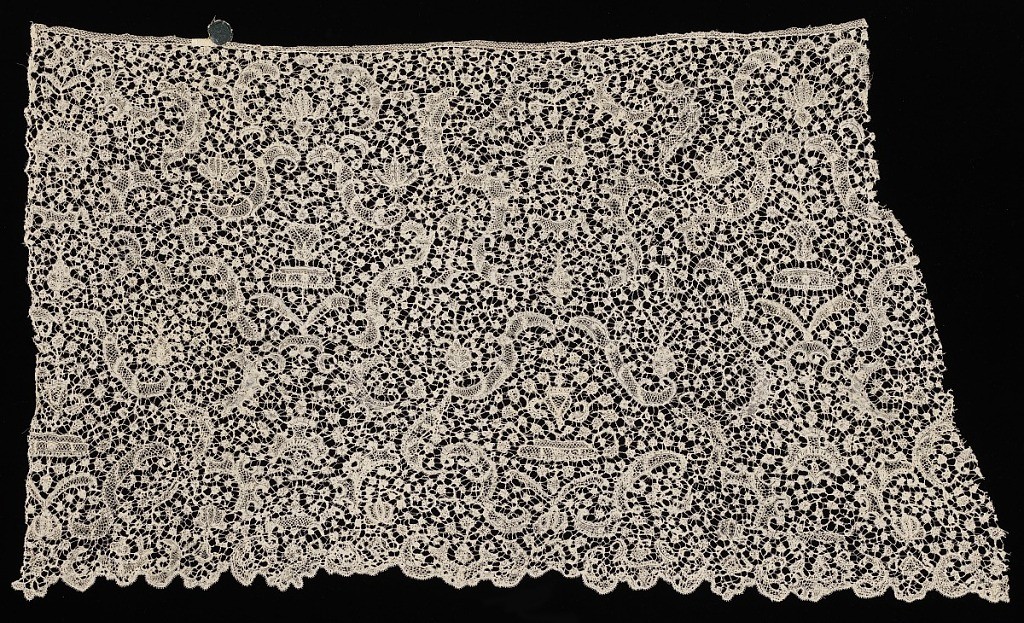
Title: Flounce fragment
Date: early 18th century
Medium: linen Technique: bobbin lace, Brussels style
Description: Flounce fragment worked with a design of large-scale scrolls forming a symmetrical motif in a ground of small foliate forms.